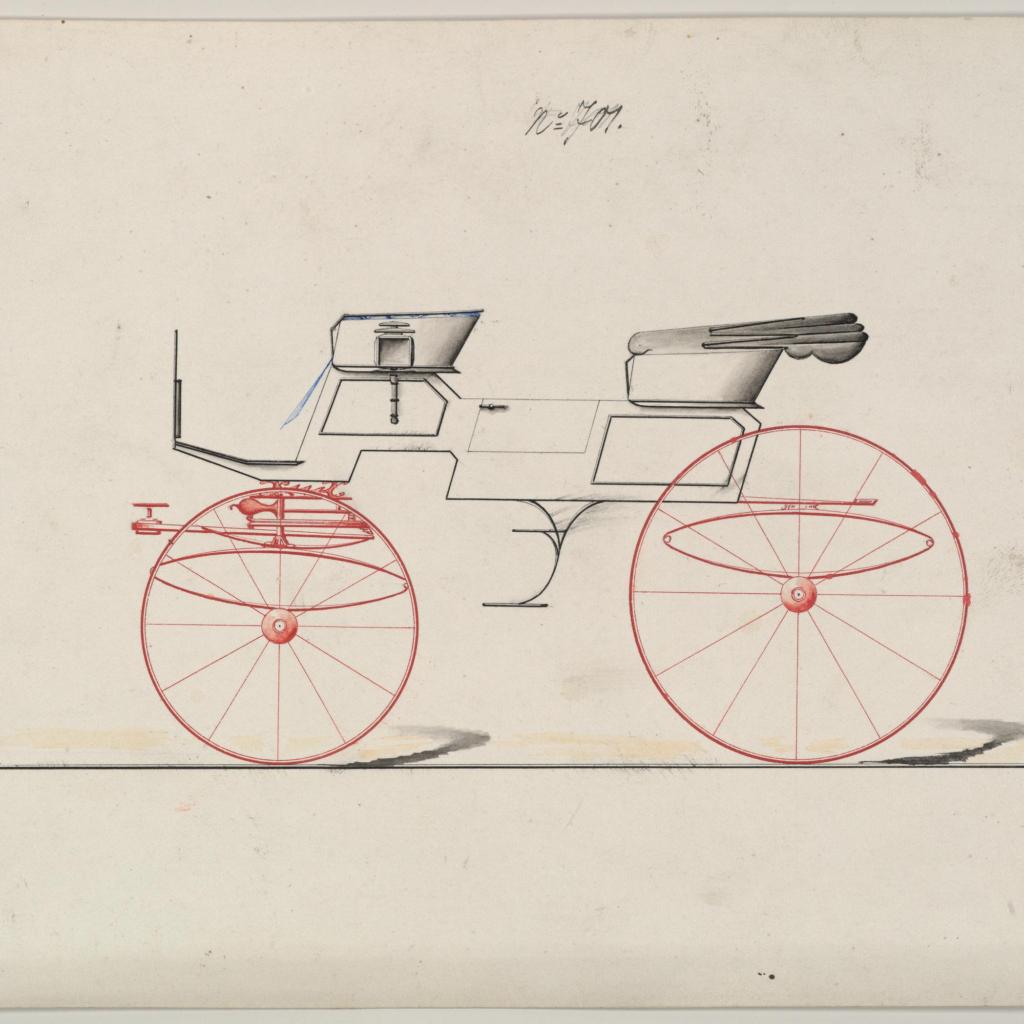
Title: Design for Phaeton, no. 701
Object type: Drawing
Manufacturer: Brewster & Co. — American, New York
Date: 1850–74
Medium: Pen and black ink, watercolor and gouache
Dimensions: sheet: 6 x 9 1/4 in. (15.2 x 23.5 cm)
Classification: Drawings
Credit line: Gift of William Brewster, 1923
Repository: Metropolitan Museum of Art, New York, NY